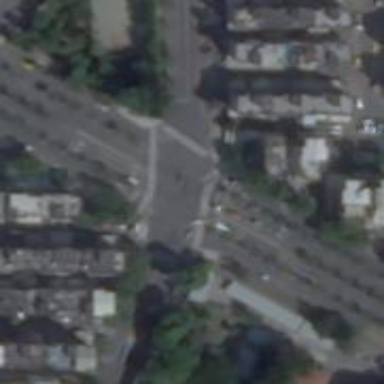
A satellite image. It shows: Marked crossing on the road.